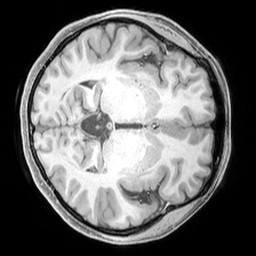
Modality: T1w
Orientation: axial
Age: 27
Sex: female
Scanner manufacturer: siemens
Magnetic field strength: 3 T
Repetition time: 2.3 s
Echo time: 0.00226 s